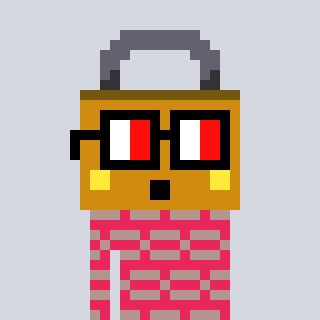
a pixel art character with square glasses with black frames and red eyes, a lock-shaped head and a redpinkish-colored body on a cool background